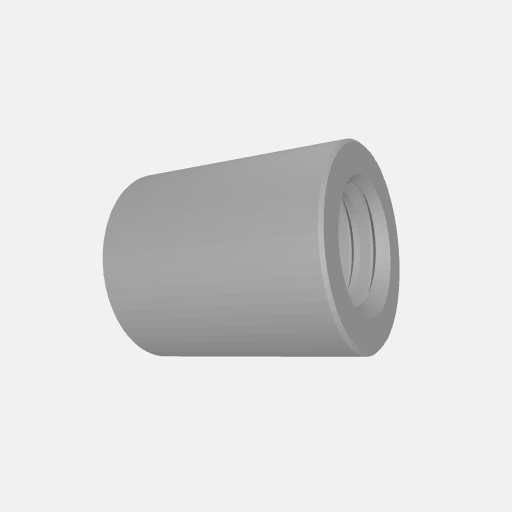
Part: Standoff6OD7